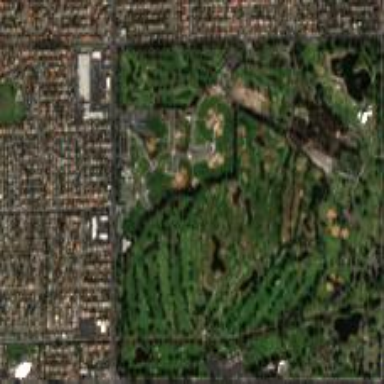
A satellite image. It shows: Golf course surrounded by fence.